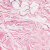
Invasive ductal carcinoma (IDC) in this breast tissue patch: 0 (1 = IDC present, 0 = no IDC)